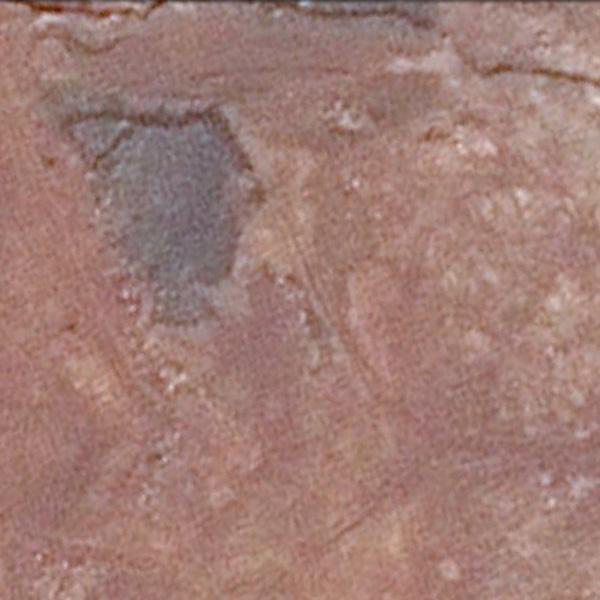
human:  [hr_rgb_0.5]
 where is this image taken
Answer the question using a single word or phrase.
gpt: bare land